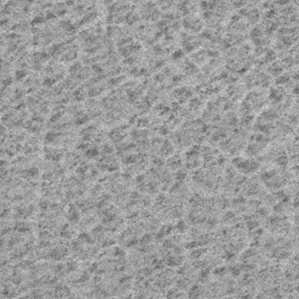
Label: frost